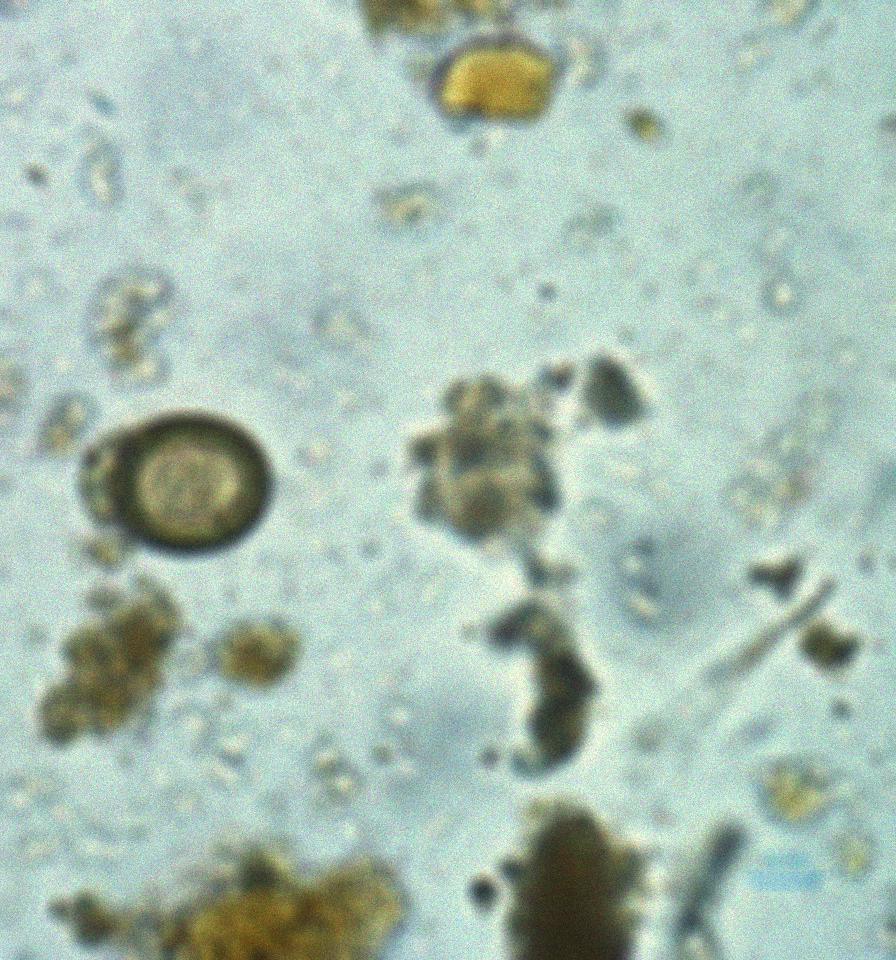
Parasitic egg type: Taenia spp. egg